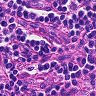
Metastatic tissue present: no